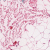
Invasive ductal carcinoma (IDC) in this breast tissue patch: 0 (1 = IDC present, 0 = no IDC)